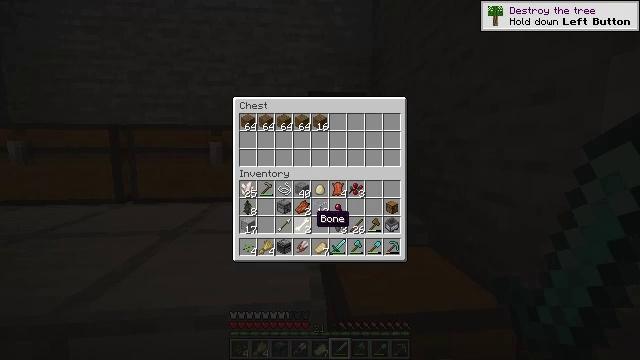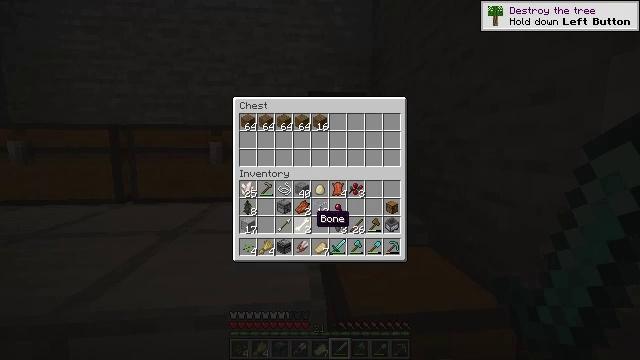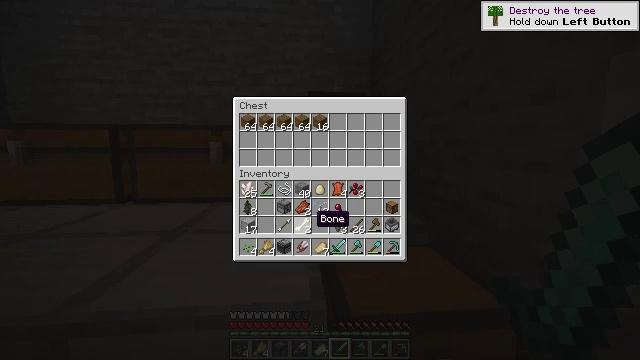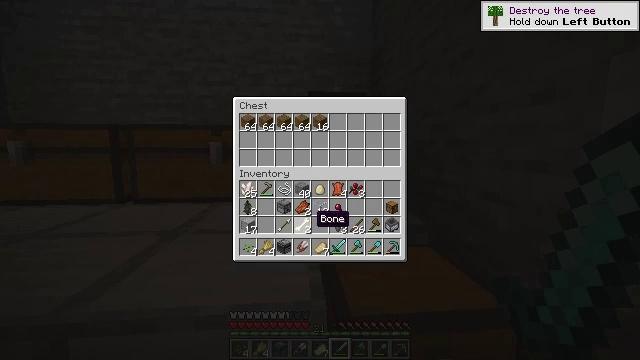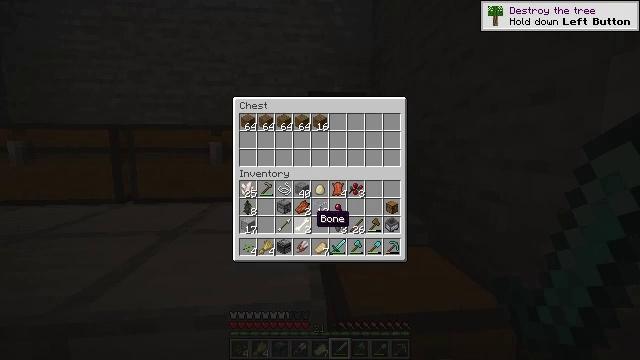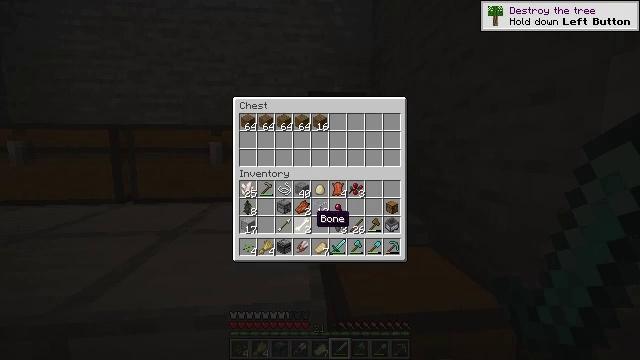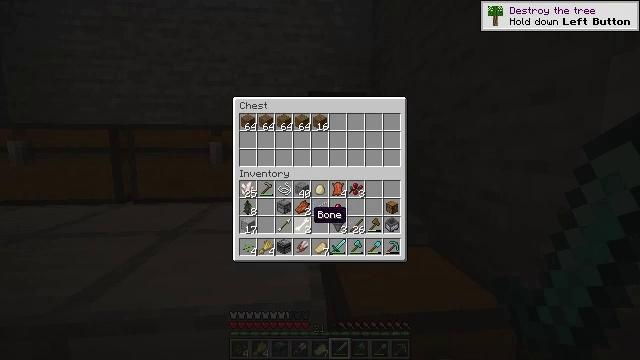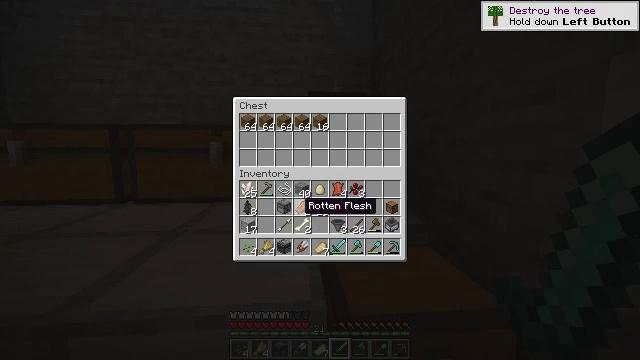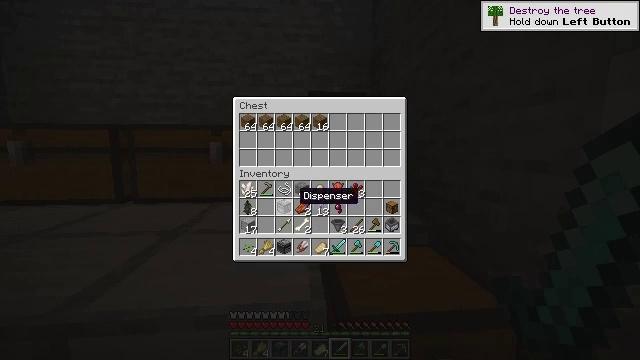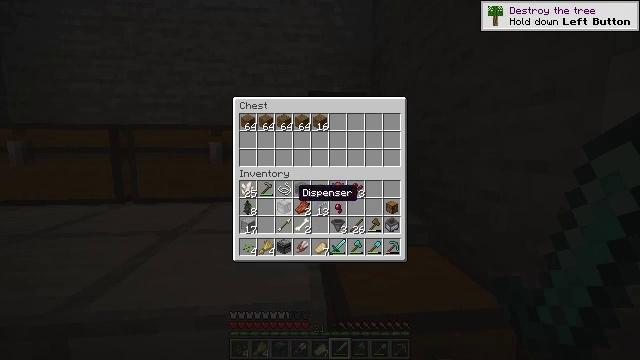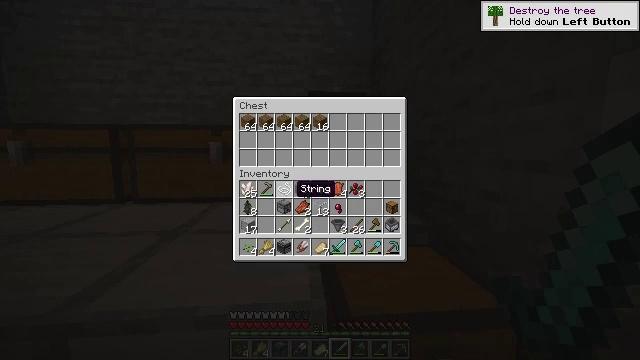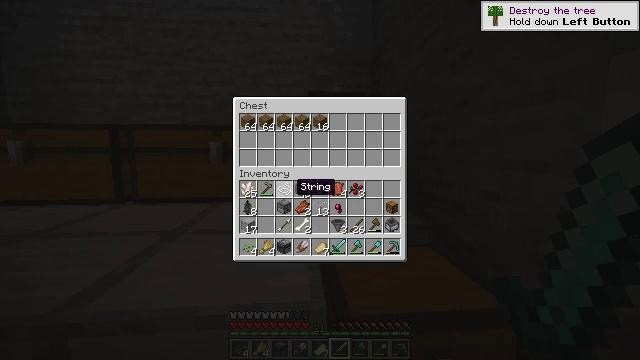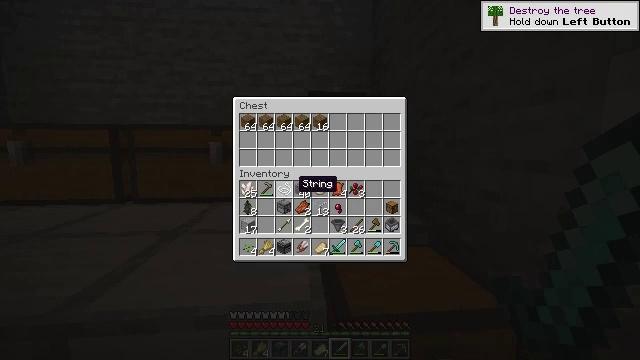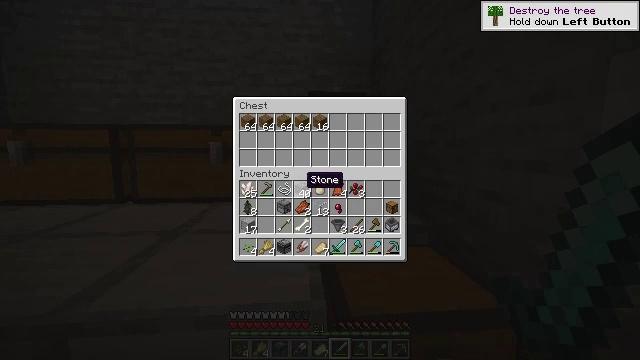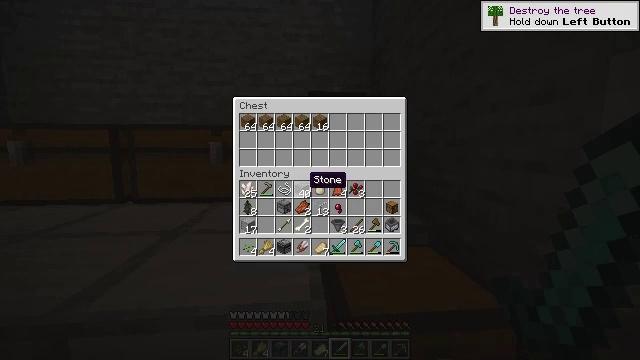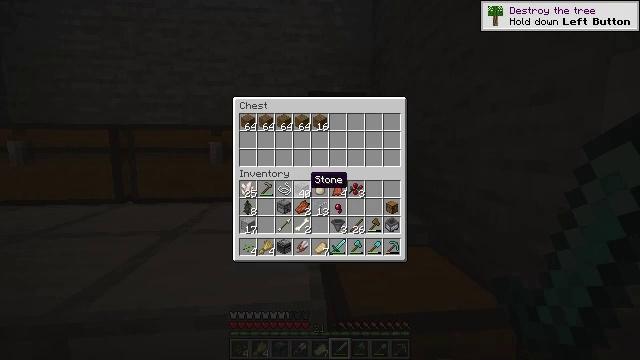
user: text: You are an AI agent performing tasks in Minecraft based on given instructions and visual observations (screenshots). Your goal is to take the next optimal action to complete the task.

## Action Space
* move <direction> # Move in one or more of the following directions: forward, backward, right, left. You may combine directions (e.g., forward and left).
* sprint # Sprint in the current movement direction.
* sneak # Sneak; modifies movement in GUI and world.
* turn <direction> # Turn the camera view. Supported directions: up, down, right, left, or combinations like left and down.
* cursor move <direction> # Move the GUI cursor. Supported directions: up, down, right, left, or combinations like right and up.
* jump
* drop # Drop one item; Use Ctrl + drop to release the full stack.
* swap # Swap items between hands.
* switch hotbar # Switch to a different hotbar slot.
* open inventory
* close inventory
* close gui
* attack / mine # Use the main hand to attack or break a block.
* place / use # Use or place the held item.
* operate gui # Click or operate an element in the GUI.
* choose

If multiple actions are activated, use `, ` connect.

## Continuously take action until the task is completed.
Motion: motion action
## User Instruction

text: craft item air
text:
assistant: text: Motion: no_op
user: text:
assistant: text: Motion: no_op
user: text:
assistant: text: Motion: no_op
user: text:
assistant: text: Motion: no_op
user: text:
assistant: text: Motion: no_op
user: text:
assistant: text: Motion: no_op
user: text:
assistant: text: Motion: turn left and up
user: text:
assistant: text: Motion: sneak, turn up
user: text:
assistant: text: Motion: sneak
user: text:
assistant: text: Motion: sneak
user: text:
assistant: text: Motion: sneak
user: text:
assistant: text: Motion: sneak
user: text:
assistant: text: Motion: sneak, turn right
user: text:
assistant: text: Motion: sneak
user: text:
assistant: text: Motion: sneak
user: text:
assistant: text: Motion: sneak
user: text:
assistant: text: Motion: sneak
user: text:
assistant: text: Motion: sneak
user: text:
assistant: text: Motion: sneak
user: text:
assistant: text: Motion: sneak
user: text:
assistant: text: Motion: sneak
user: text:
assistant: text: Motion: sneak
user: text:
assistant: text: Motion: sneak
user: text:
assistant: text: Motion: sneak
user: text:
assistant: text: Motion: sneak
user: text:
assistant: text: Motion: sneak
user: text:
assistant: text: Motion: sneak
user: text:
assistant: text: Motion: sneak
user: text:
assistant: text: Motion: sneak
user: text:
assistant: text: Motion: sneak